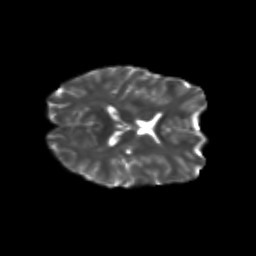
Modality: T2w
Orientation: axial
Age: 21
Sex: male
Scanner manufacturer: siemens
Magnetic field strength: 3 T
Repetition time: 3.5 s
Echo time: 0.104 s